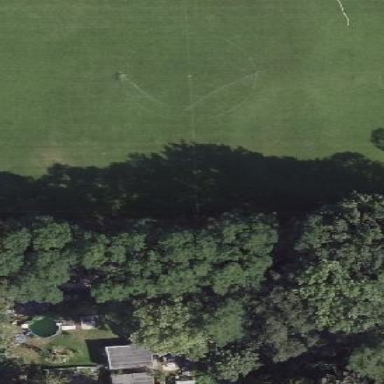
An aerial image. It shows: Soccer pitch designated for leisure and sports activities.